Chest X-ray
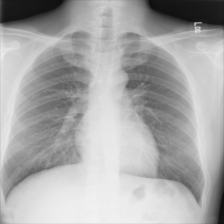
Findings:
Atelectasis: negative
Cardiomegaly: negative
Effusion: negative
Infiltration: negative
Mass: negative
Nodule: negative
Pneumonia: negative
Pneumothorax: negative
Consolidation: negative
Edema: negative
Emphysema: negative
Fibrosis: negative
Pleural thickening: negative
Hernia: negative